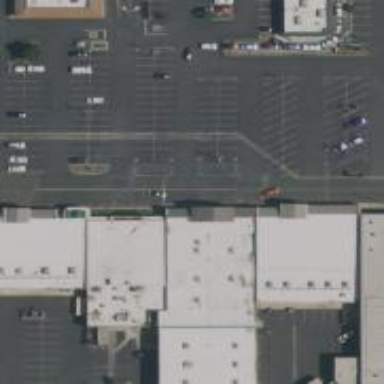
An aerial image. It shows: Fitness centre on leisure land.